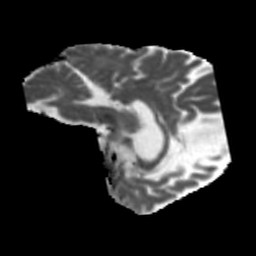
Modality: MD
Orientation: sagittal
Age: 57
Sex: male
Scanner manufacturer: siemens
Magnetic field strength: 3 T
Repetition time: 5.47 s
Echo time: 0.0854 s